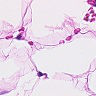
Metastatic tissue present: no